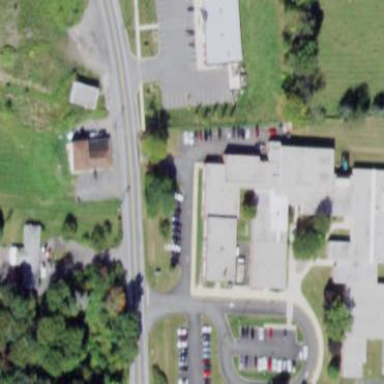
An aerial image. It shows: School building.